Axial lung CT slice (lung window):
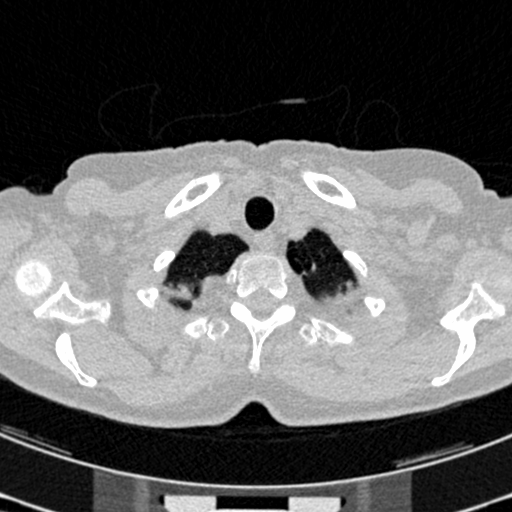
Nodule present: no